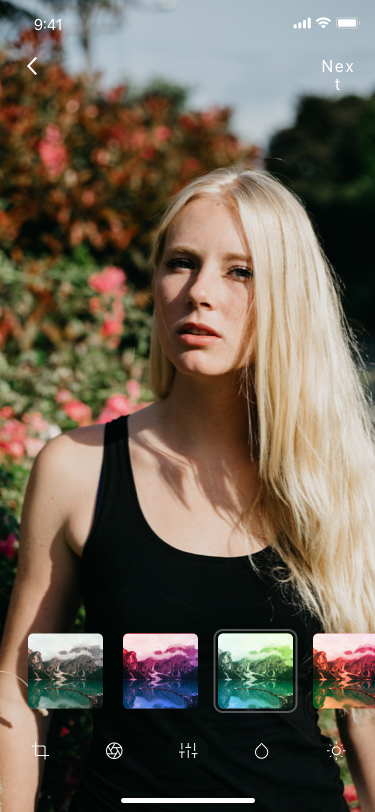
Text in this UI design:
Next